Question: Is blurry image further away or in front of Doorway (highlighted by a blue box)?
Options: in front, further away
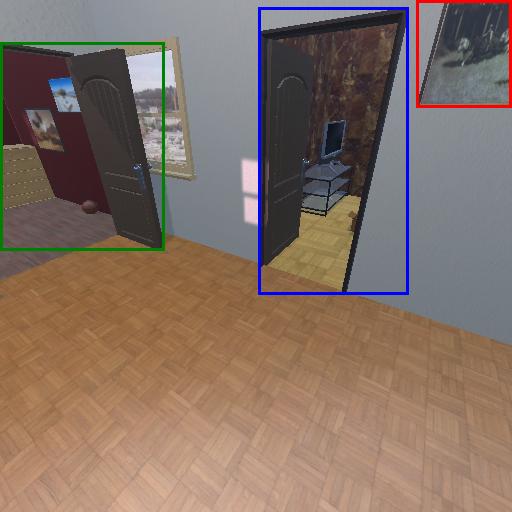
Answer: in front